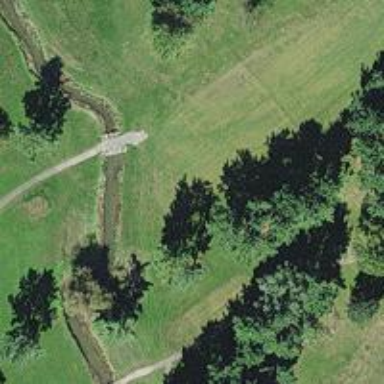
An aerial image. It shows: Pathway for golfing.